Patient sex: M
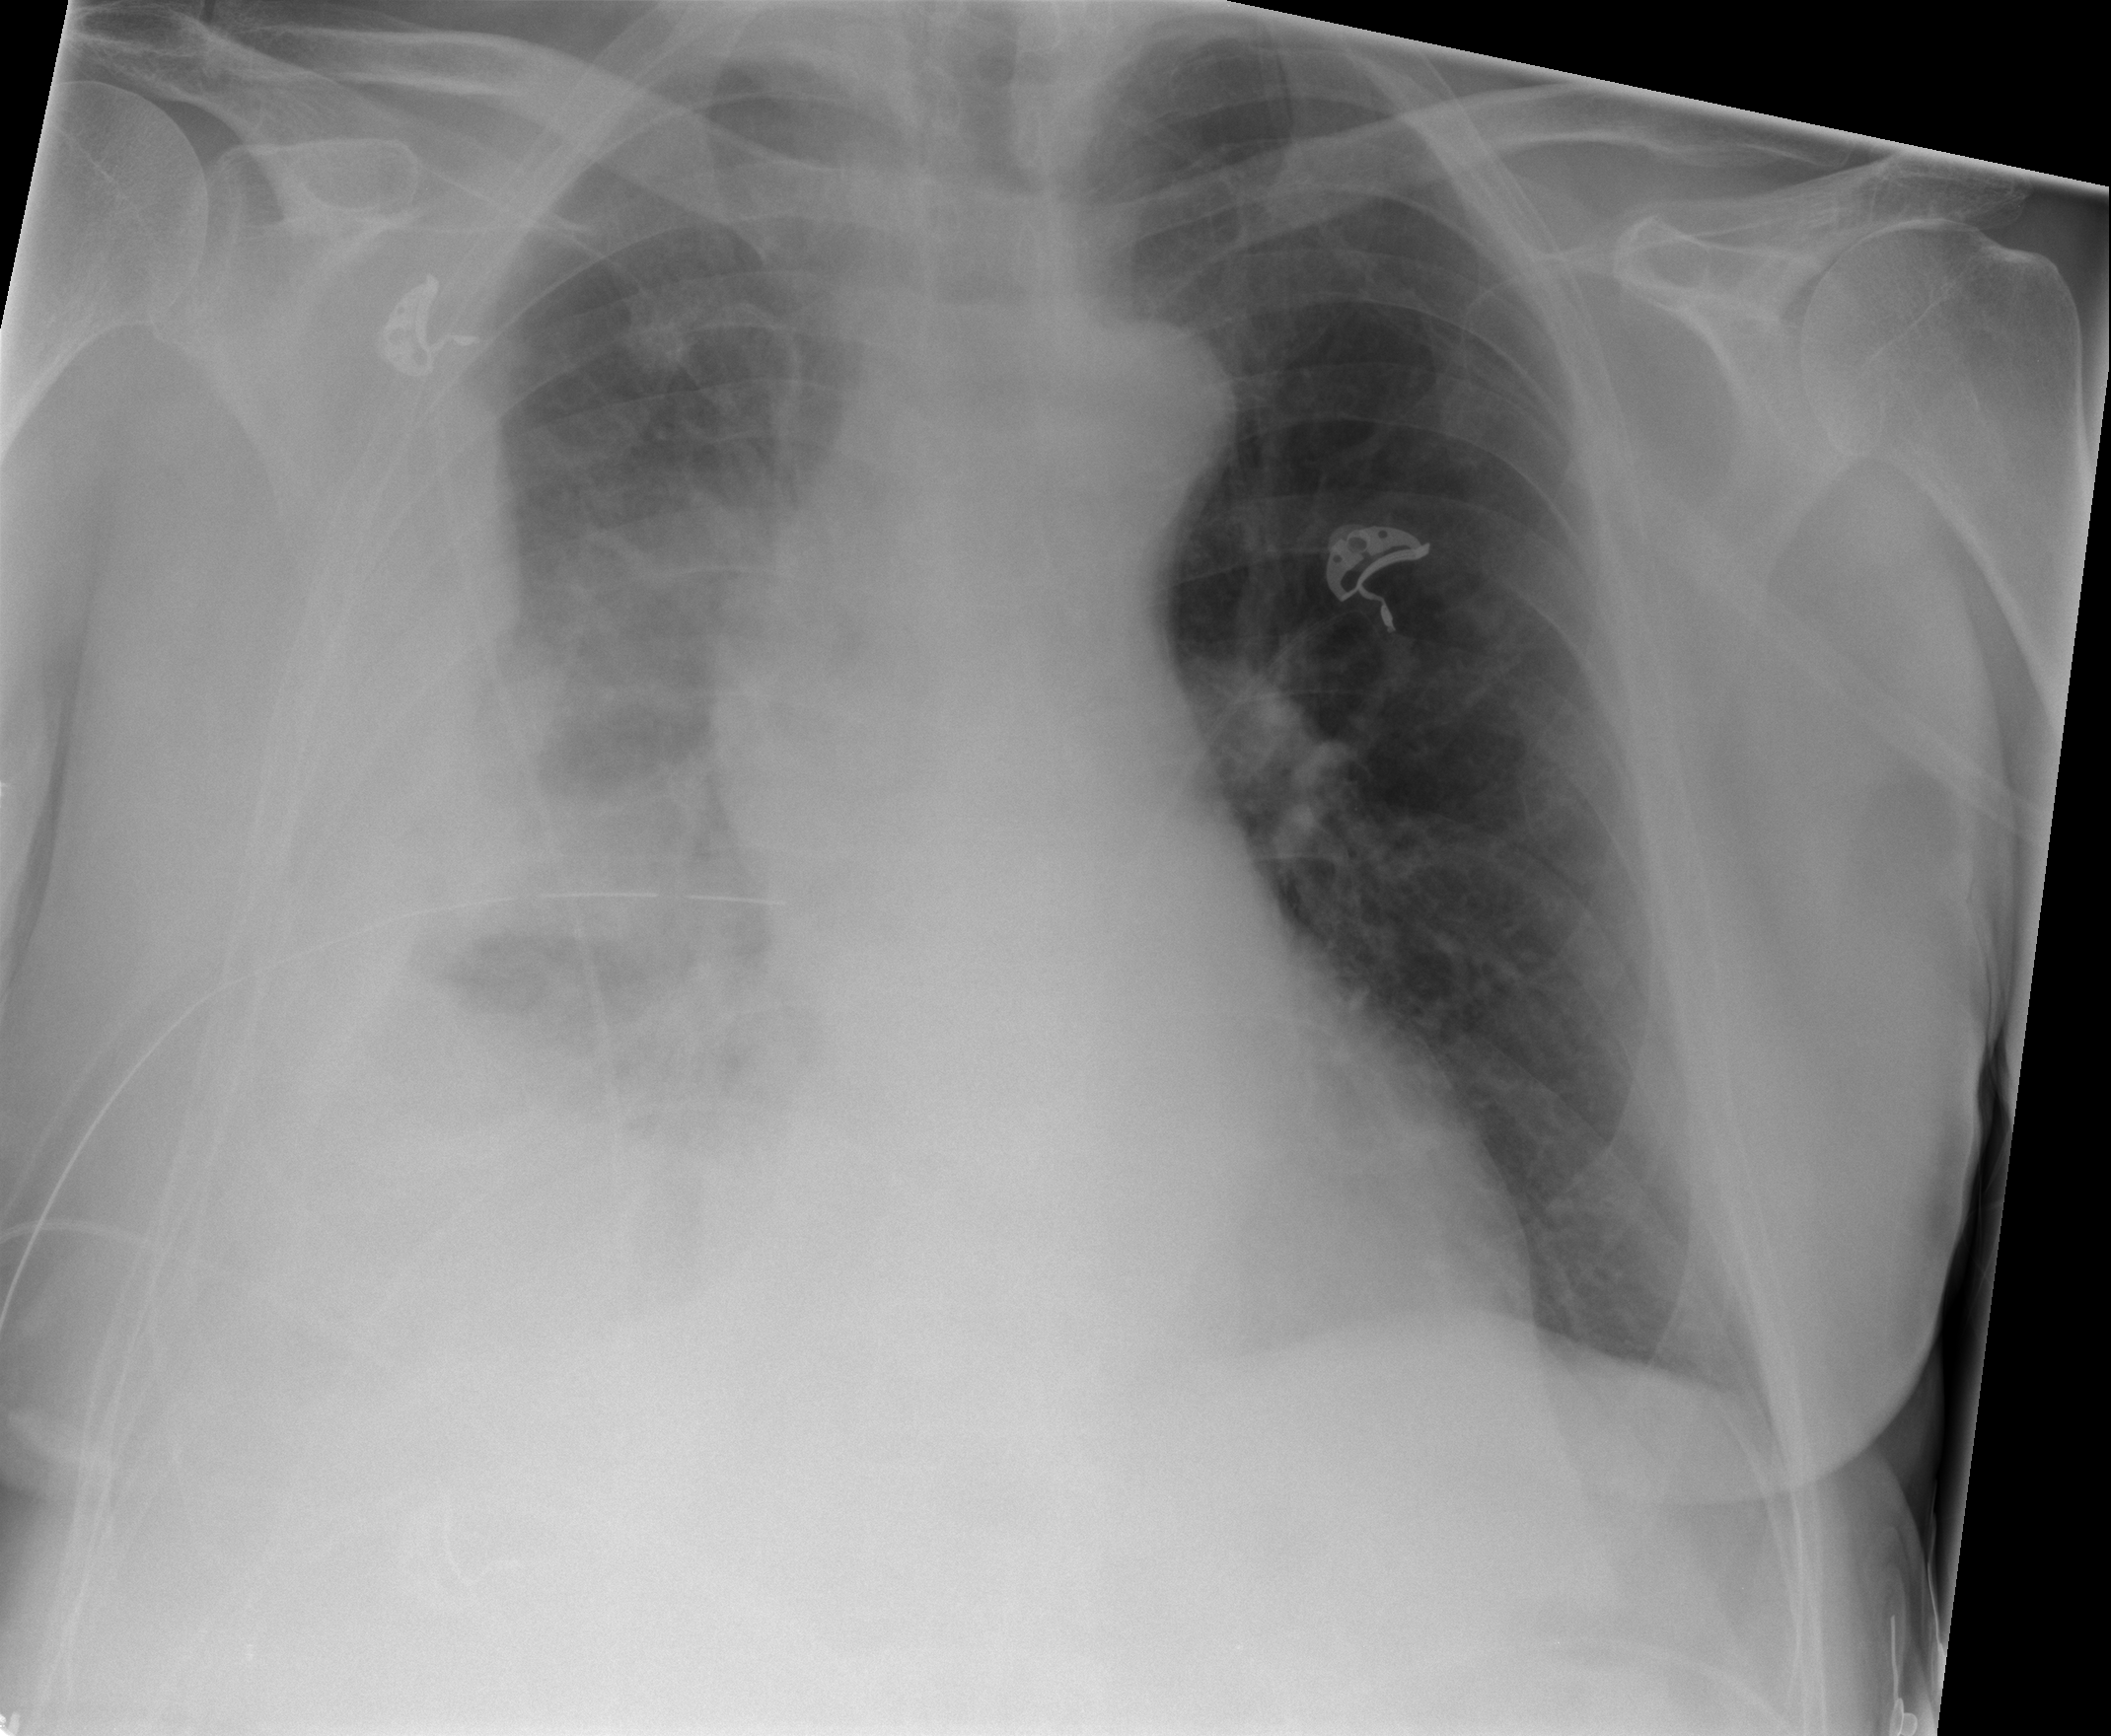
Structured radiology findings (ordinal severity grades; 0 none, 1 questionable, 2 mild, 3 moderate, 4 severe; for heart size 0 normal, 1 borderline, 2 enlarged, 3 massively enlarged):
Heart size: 0
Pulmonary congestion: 0
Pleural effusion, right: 3
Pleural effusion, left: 0
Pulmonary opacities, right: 1
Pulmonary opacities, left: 0
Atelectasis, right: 3
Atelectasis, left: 0